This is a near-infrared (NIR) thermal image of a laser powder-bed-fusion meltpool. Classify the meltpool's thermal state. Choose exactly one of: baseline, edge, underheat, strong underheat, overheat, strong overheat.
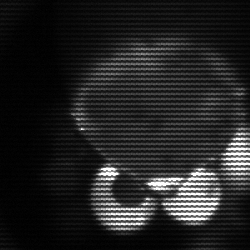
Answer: edge